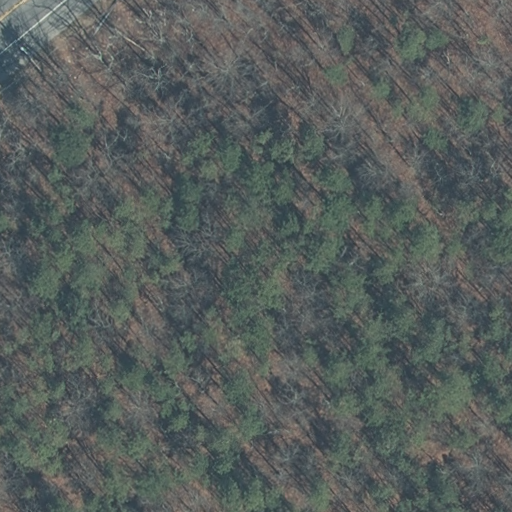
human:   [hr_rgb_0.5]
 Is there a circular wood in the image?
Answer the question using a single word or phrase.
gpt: no

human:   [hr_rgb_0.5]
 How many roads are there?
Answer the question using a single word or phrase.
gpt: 1

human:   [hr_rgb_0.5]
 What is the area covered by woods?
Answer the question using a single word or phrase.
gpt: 1283m2

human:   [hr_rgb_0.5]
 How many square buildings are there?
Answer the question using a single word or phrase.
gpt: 0

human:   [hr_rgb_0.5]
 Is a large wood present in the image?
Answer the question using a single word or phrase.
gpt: yes

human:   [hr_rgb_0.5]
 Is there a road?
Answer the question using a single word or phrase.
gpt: yes

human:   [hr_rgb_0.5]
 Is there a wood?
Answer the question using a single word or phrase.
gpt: yes

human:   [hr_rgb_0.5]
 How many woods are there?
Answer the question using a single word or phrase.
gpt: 1

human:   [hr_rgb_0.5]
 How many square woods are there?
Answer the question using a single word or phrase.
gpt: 0

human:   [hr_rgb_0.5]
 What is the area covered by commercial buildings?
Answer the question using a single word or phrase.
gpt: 0m2

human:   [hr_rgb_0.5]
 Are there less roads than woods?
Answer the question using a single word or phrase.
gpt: no

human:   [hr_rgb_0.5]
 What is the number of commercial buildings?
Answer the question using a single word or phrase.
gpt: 0

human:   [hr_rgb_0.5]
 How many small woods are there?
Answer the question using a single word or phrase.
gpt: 0

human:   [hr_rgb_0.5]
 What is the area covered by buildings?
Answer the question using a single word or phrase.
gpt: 0m2

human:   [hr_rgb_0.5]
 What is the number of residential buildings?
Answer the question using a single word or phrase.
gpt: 0

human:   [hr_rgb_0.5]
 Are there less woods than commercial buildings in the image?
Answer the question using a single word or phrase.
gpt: no

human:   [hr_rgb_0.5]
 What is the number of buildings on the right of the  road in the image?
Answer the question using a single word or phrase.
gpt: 0

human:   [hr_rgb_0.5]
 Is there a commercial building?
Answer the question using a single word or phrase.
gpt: no

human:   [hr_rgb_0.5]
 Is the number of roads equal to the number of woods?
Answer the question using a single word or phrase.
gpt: yes

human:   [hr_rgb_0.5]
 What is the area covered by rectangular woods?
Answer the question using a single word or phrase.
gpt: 1283m2

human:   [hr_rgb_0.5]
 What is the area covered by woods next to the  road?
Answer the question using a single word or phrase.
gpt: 1283m2

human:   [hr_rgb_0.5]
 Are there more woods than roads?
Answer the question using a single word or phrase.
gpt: no

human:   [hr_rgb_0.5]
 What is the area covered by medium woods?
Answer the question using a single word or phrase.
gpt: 0m2

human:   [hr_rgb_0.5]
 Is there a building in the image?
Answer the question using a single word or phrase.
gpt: no

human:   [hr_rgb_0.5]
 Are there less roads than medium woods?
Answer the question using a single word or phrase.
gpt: no

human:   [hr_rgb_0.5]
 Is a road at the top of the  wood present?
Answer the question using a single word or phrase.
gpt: no

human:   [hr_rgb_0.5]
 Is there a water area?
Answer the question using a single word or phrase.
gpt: no

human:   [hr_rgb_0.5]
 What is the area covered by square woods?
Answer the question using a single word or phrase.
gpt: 0m2

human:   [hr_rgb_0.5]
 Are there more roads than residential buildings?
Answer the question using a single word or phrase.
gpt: yes

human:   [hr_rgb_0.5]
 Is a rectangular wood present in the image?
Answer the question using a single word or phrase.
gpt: yes

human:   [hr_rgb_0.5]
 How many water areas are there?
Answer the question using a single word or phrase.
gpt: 0

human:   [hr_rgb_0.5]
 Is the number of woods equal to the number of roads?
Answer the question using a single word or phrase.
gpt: yes

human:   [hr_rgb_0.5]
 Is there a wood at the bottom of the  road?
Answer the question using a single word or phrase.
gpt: no

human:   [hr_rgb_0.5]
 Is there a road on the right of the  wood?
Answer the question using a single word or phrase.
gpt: no

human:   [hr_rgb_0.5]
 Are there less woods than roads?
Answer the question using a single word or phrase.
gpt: no

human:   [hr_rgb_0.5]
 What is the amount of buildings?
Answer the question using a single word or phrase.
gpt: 0

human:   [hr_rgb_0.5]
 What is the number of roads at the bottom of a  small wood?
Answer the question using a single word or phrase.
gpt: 0

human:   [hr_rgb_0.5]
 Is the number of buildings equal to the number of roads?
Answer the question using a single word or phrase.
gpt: no

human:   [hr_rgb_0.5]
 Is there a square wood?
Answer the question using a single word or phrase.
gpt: no

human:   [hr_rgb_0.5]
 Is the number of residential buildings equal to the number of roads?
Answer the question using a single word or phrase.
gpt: no

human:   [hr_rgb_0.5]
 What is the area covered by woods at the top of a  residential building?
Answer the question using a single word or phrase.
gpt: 0m2

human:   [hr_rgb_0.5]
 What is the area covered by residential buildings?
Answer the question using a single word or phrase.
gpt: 0m2

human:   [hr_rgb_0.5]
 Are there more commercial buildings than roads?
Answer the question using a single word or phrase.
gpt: no

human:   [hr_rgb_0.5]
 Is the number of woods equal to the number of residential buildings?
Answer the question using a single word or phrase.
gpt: no

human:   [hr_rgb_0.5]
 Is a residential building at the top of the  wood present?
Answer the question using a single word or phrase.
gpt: no

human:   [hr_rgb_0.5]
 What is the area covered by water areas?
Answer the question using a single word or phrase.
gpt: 0m2

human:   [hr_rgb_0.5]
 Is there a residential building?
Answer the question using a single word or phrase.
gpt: no

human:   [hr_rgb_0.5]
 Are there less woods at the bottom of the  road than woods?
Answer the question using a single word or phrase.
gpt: yes

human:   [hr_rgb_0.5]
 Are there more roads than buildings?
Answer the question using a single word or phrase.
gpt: yes

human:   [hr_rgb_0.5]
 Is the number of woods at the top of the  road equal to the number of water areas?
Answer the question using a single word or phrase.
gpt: no

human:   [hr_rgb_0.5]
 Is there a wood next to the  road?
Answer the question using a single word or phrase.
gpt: yes

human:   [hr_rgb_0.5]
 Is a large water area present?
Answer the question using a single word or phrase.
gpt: no

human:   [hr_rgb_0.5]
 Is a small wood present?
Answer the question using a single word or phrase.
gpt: no

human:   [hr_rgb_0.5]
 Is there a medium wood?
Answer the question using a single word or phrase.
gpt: no

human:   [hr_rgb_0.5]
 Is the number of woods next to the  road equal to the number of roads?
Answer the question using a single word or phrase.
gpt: yes

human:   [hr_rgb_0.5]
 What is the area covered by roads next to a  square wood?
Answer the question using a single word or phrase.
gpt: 0m2

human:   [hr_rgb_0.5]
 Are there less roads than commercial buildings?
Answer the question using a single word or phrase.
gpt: no

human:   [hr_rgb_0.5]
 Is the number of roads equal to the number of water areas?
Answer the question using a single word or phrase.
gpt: no

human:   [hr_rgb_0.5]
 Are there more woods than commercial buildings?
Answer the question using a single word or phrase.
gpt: yes

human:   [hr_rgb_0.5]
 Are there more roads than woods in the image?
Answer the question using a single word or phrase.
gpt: no

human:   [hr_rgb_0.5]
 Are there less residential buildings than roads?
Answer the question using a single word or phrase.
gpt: yes

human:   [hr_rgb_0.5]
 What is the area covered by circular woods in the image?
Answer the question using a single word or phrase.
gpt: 0m2

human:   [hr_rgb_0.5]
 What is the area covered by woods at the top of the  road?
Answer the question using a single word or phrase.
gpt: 1283m2

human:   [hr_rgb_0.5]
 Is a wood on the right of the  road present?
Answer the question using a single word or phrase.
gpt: yes